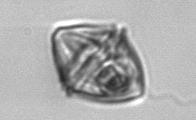
Label: Gyrodinium